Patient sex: M
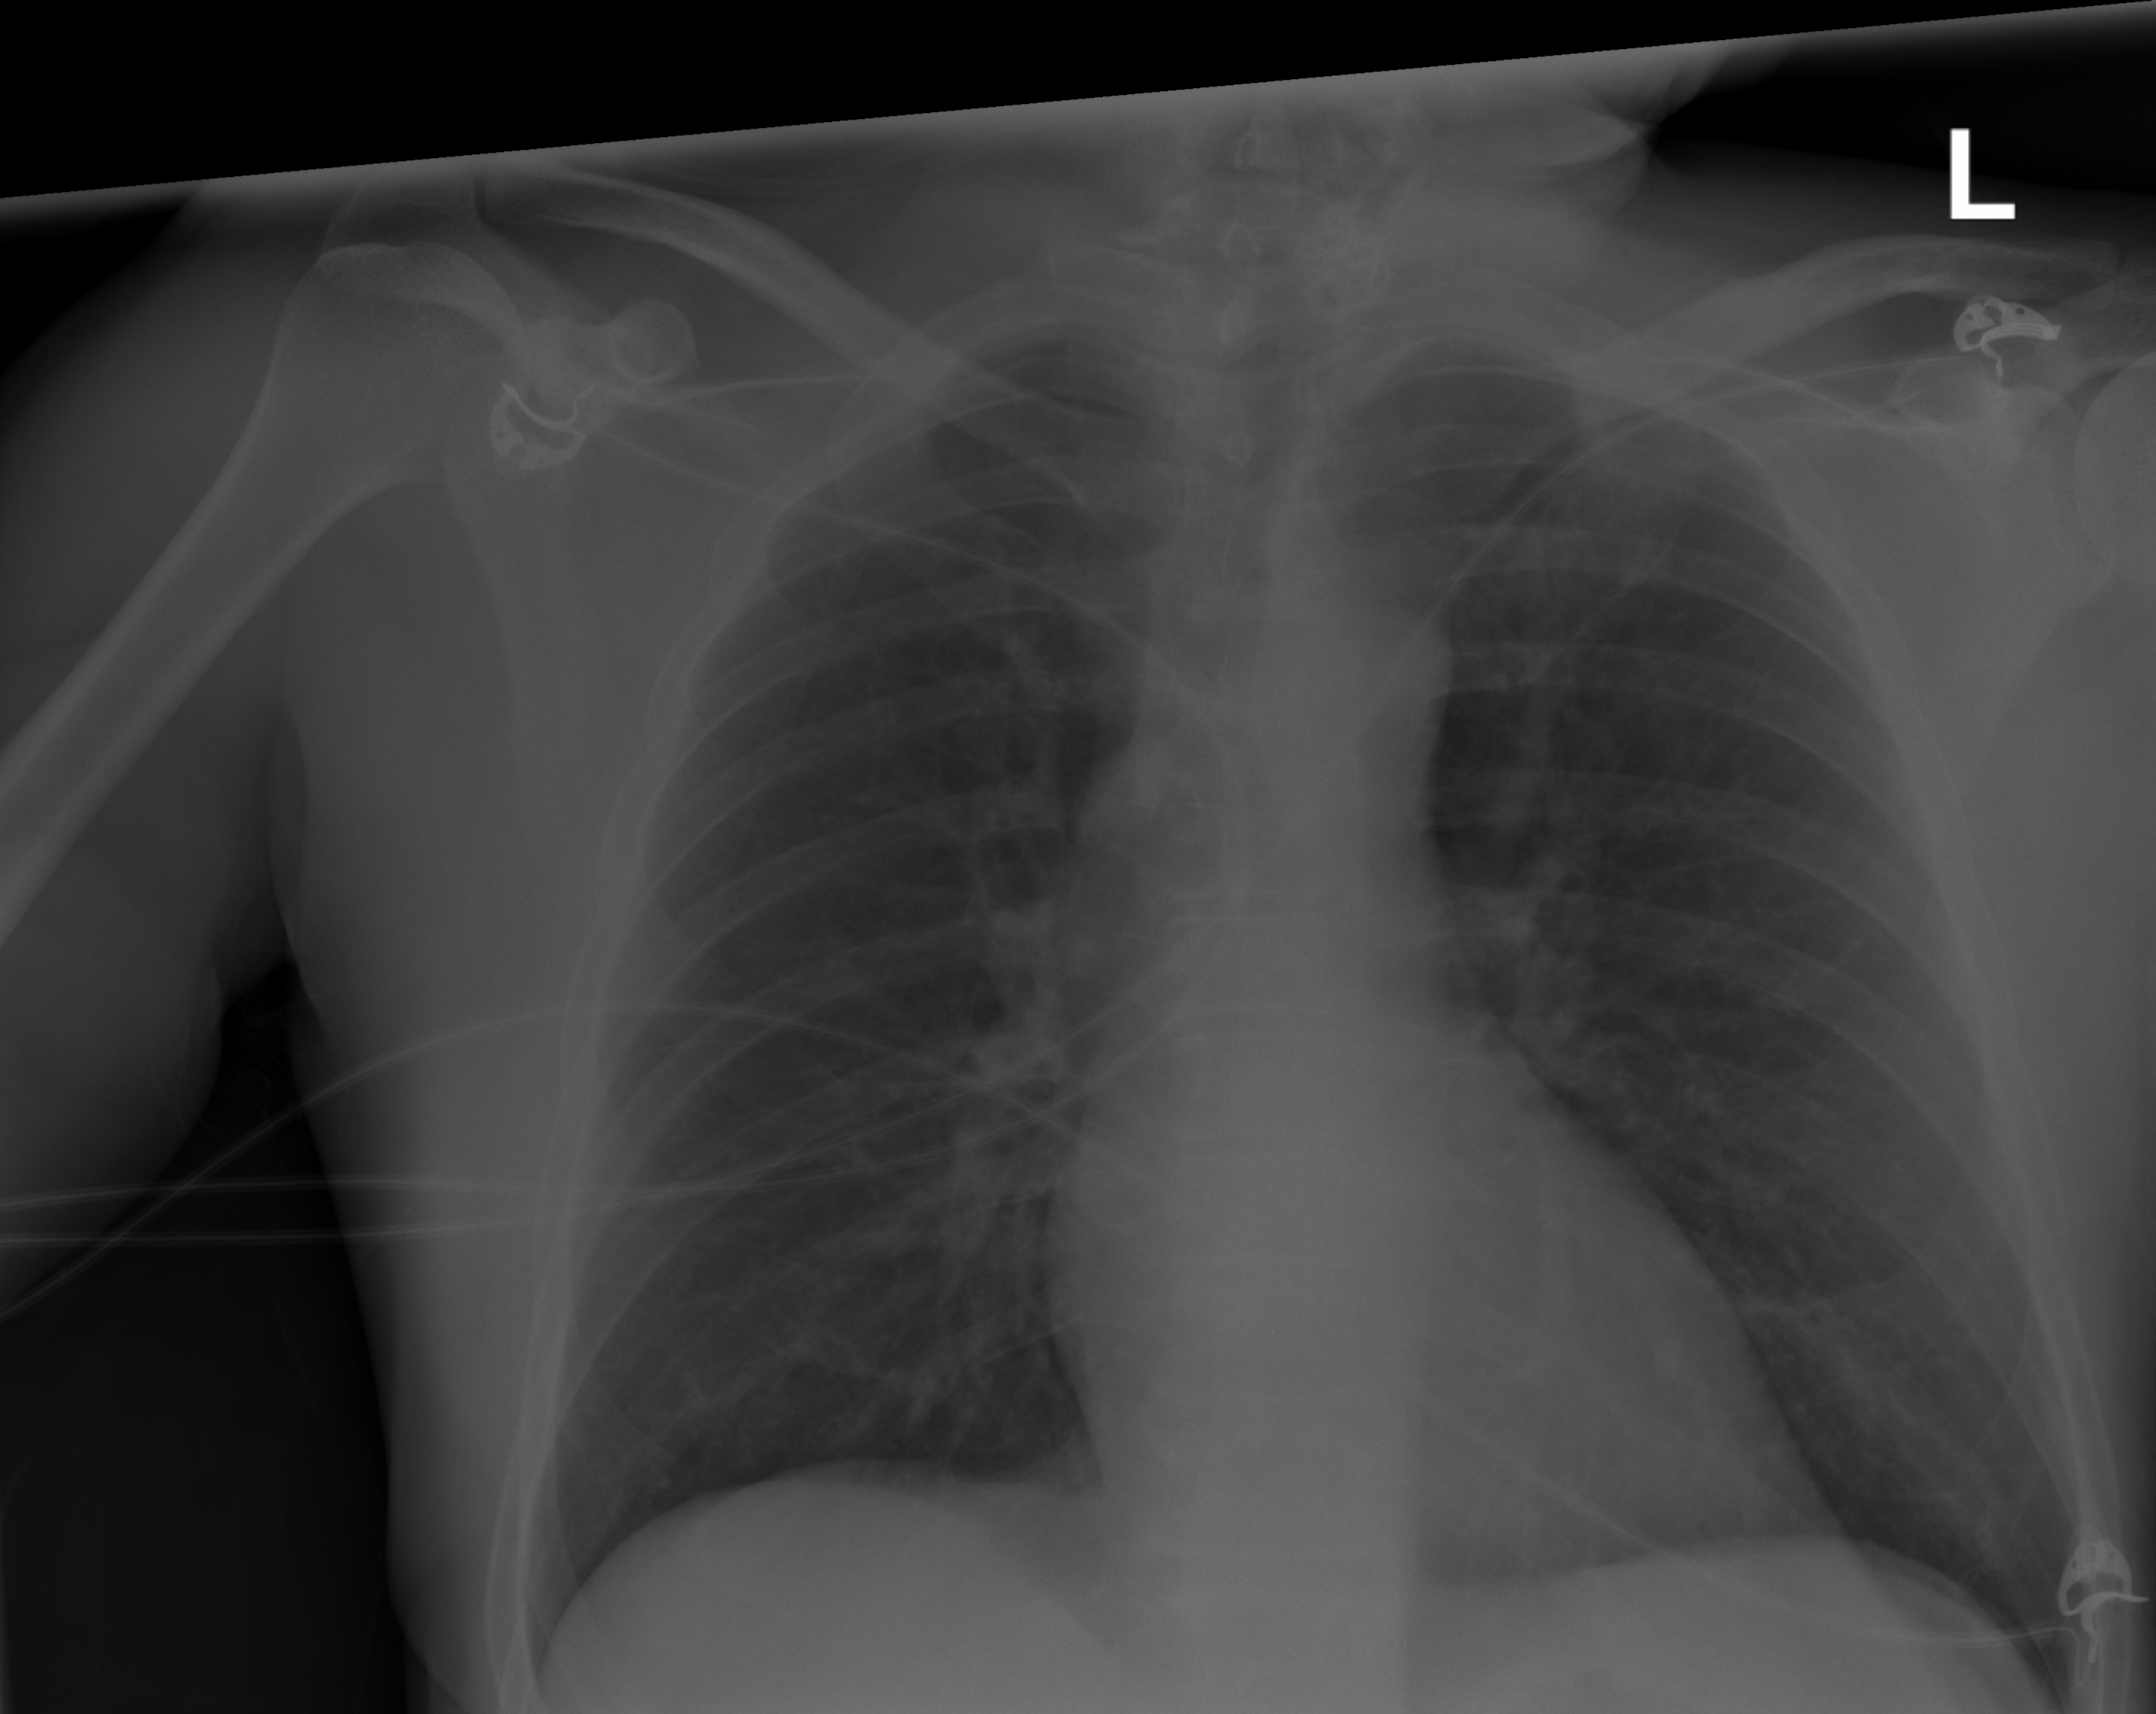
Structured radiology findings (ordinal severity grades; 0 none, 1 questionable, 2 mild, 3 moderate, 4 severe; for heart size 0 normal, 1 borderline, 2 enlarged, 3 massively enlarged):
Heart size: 0
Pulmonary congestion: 0
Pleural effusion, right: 0
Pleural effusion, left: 0
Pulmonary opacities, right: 0
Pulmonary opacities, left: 0
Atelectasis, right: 1
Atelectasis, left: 1